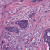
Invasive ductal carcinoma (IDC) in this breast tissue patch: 1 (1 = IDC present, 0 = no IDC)